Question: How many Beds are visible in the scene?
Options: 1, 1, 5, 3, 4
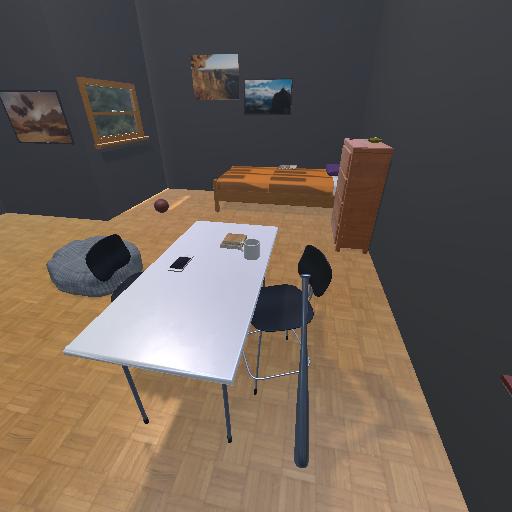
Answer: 1